Field crop: maize
Growth stage: 1
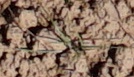
Species: lolium